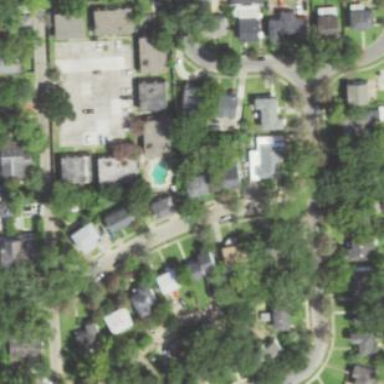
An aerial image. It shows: Residential neighbourhood.